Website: apple
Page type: customer-info-address
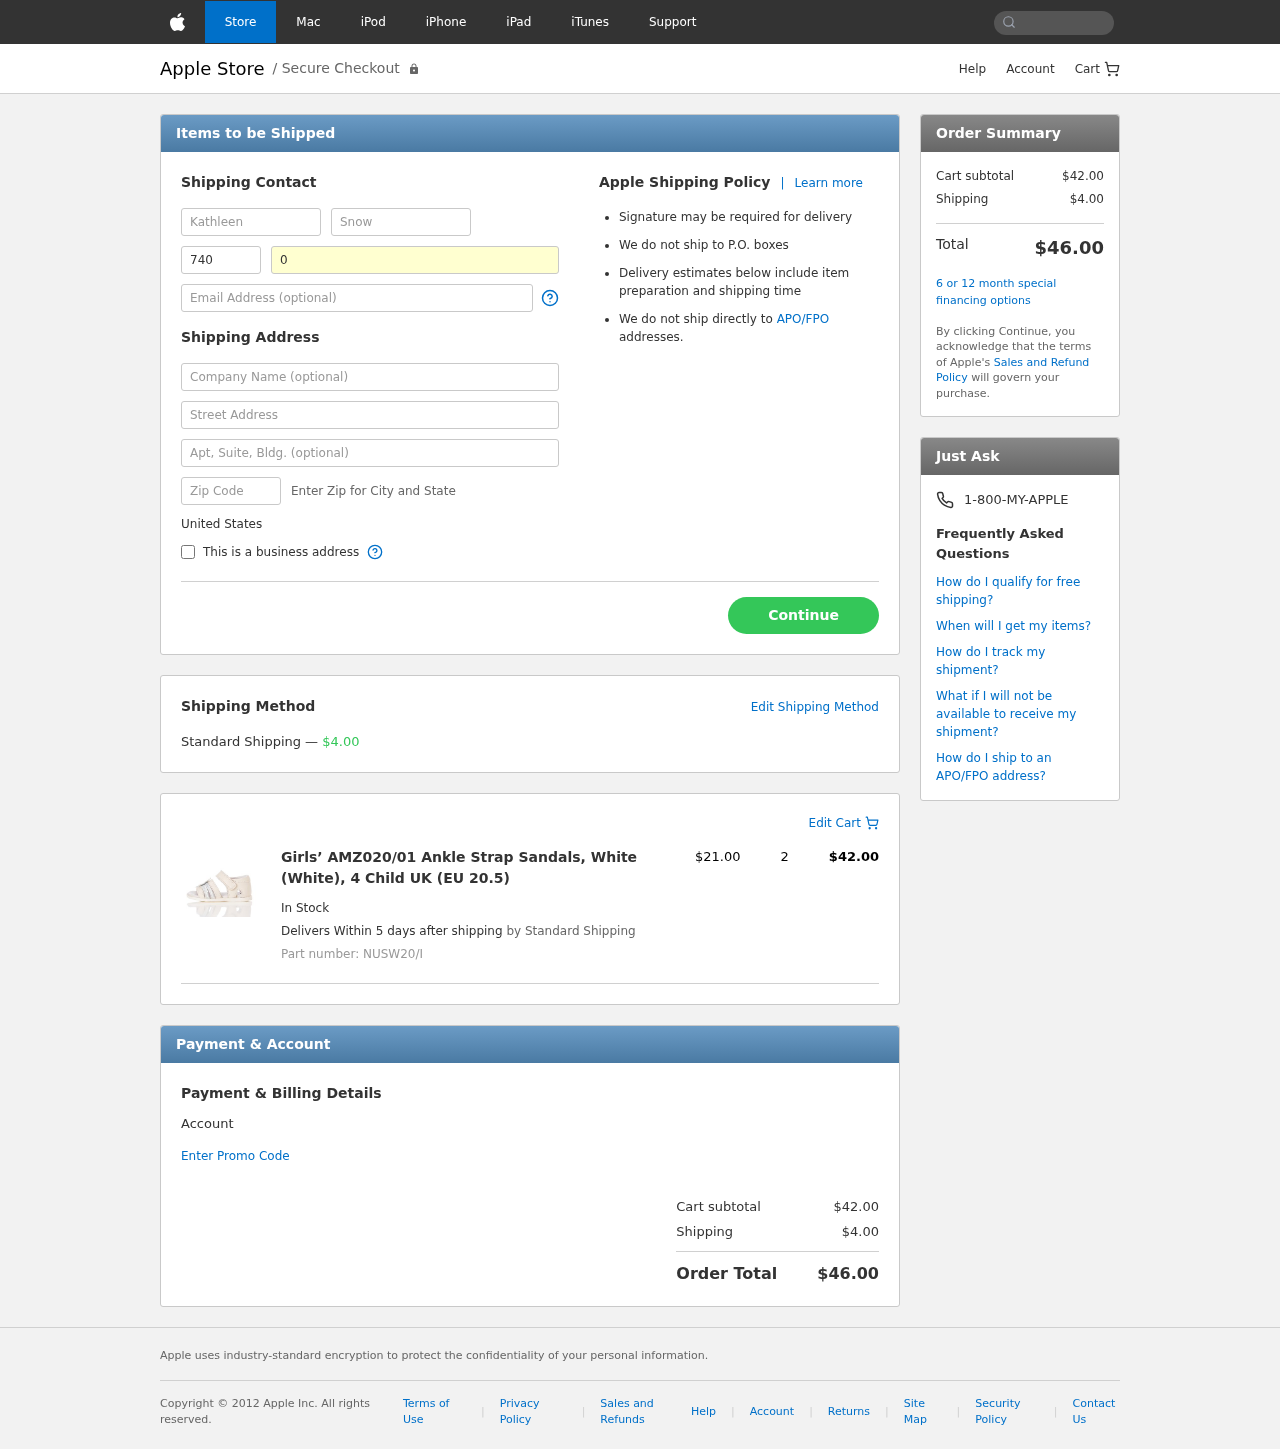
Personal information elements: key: PII_COUNTRY
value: United States
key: PII_FIRSTNAME
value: Kathleen
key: PII_LASTNAME
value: Snow
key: PII_PHONE_AREA
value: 740
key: PII_PHONE_LINE
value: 0465
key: PII_EMAIL
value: kathleensnow@hotmail.com
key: PII_STREET
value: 7688 Ellis Wall
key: PII_STREET2
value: Apt. 976
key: PII_POSTCODE
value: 22904
Product elements: key: PRODUCT1_NAME
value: Girls’ AMZ020/01 Ankle Strap Sandals, White (White), 4 Child UK (EU 20.5)
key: PRODUCT1_PRICE
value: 21
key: PRODUCT1_QUANTITY
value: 2
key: PRODUCT1_SKU
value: NUSW20/I
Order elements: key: ORDER_SHIPPING_COST
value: $4.00
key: ORDER_ITEM_TOTAL
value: $42.00
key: ORDER_SUBTOTAL
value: $42.00
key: ORDER_TOTAL
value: $46.00